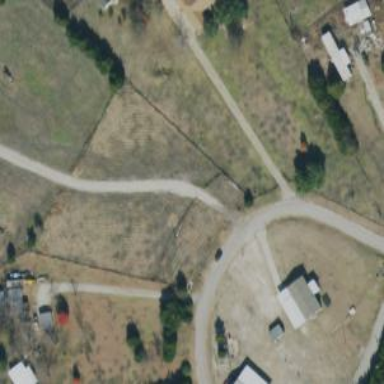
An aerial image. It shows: Driveway leading to service road.